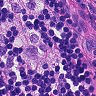
Metastatic tissue present: no